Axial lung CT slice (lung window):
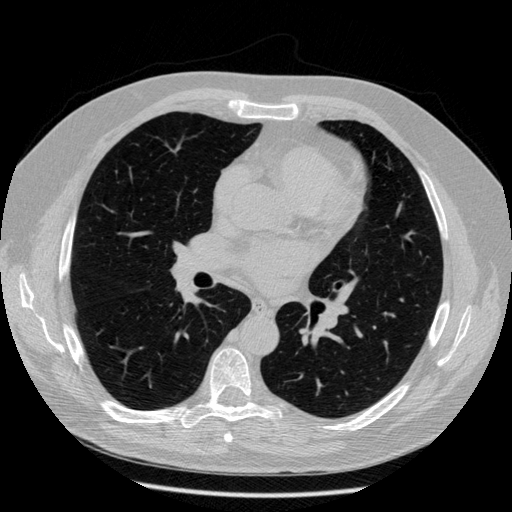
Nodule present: no